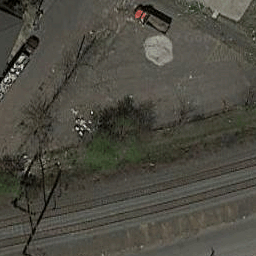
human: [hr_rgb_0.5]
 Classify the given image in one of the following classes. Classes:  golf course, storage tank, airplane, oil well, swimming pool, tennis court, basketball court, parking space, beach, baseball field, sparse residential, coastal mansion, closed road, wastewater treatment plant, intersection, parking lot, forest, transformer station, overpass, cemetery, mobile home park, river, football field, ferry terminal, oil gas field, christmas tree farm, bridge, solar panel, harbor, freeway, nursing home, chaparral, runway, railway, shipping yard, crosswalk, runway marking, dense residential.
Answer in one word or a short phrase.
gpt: railway